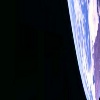
Label: space